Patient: sex M, age 31
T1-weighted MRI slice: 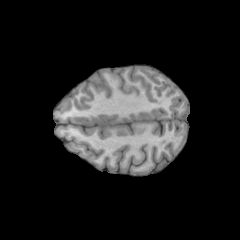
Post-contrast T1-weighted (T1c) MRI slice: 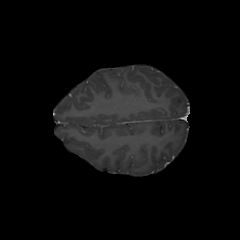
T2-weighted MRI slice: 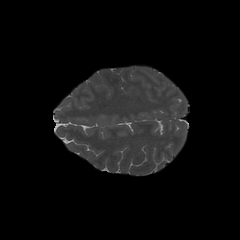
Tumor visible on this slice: no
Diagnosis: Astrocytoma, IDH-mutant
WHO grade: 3